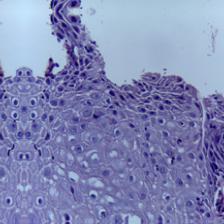
Diagnosis: OSCC